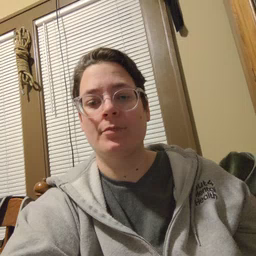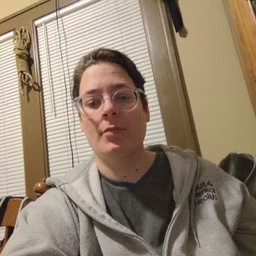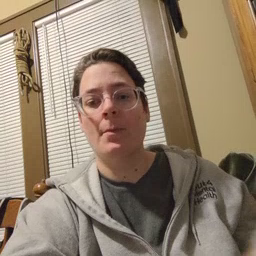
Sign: bedroom